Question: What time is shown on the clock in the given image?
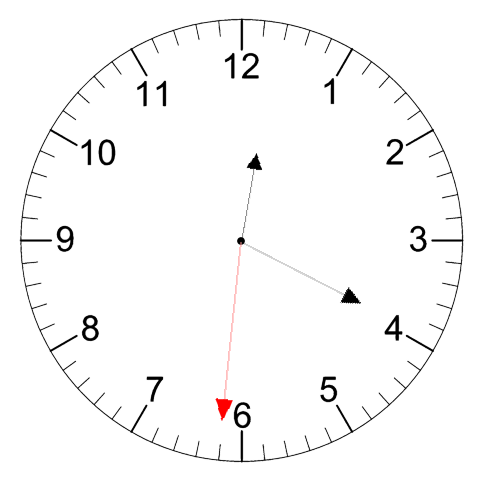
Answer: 12:19:31